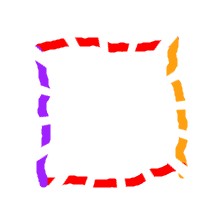
Shape: square